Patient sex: F
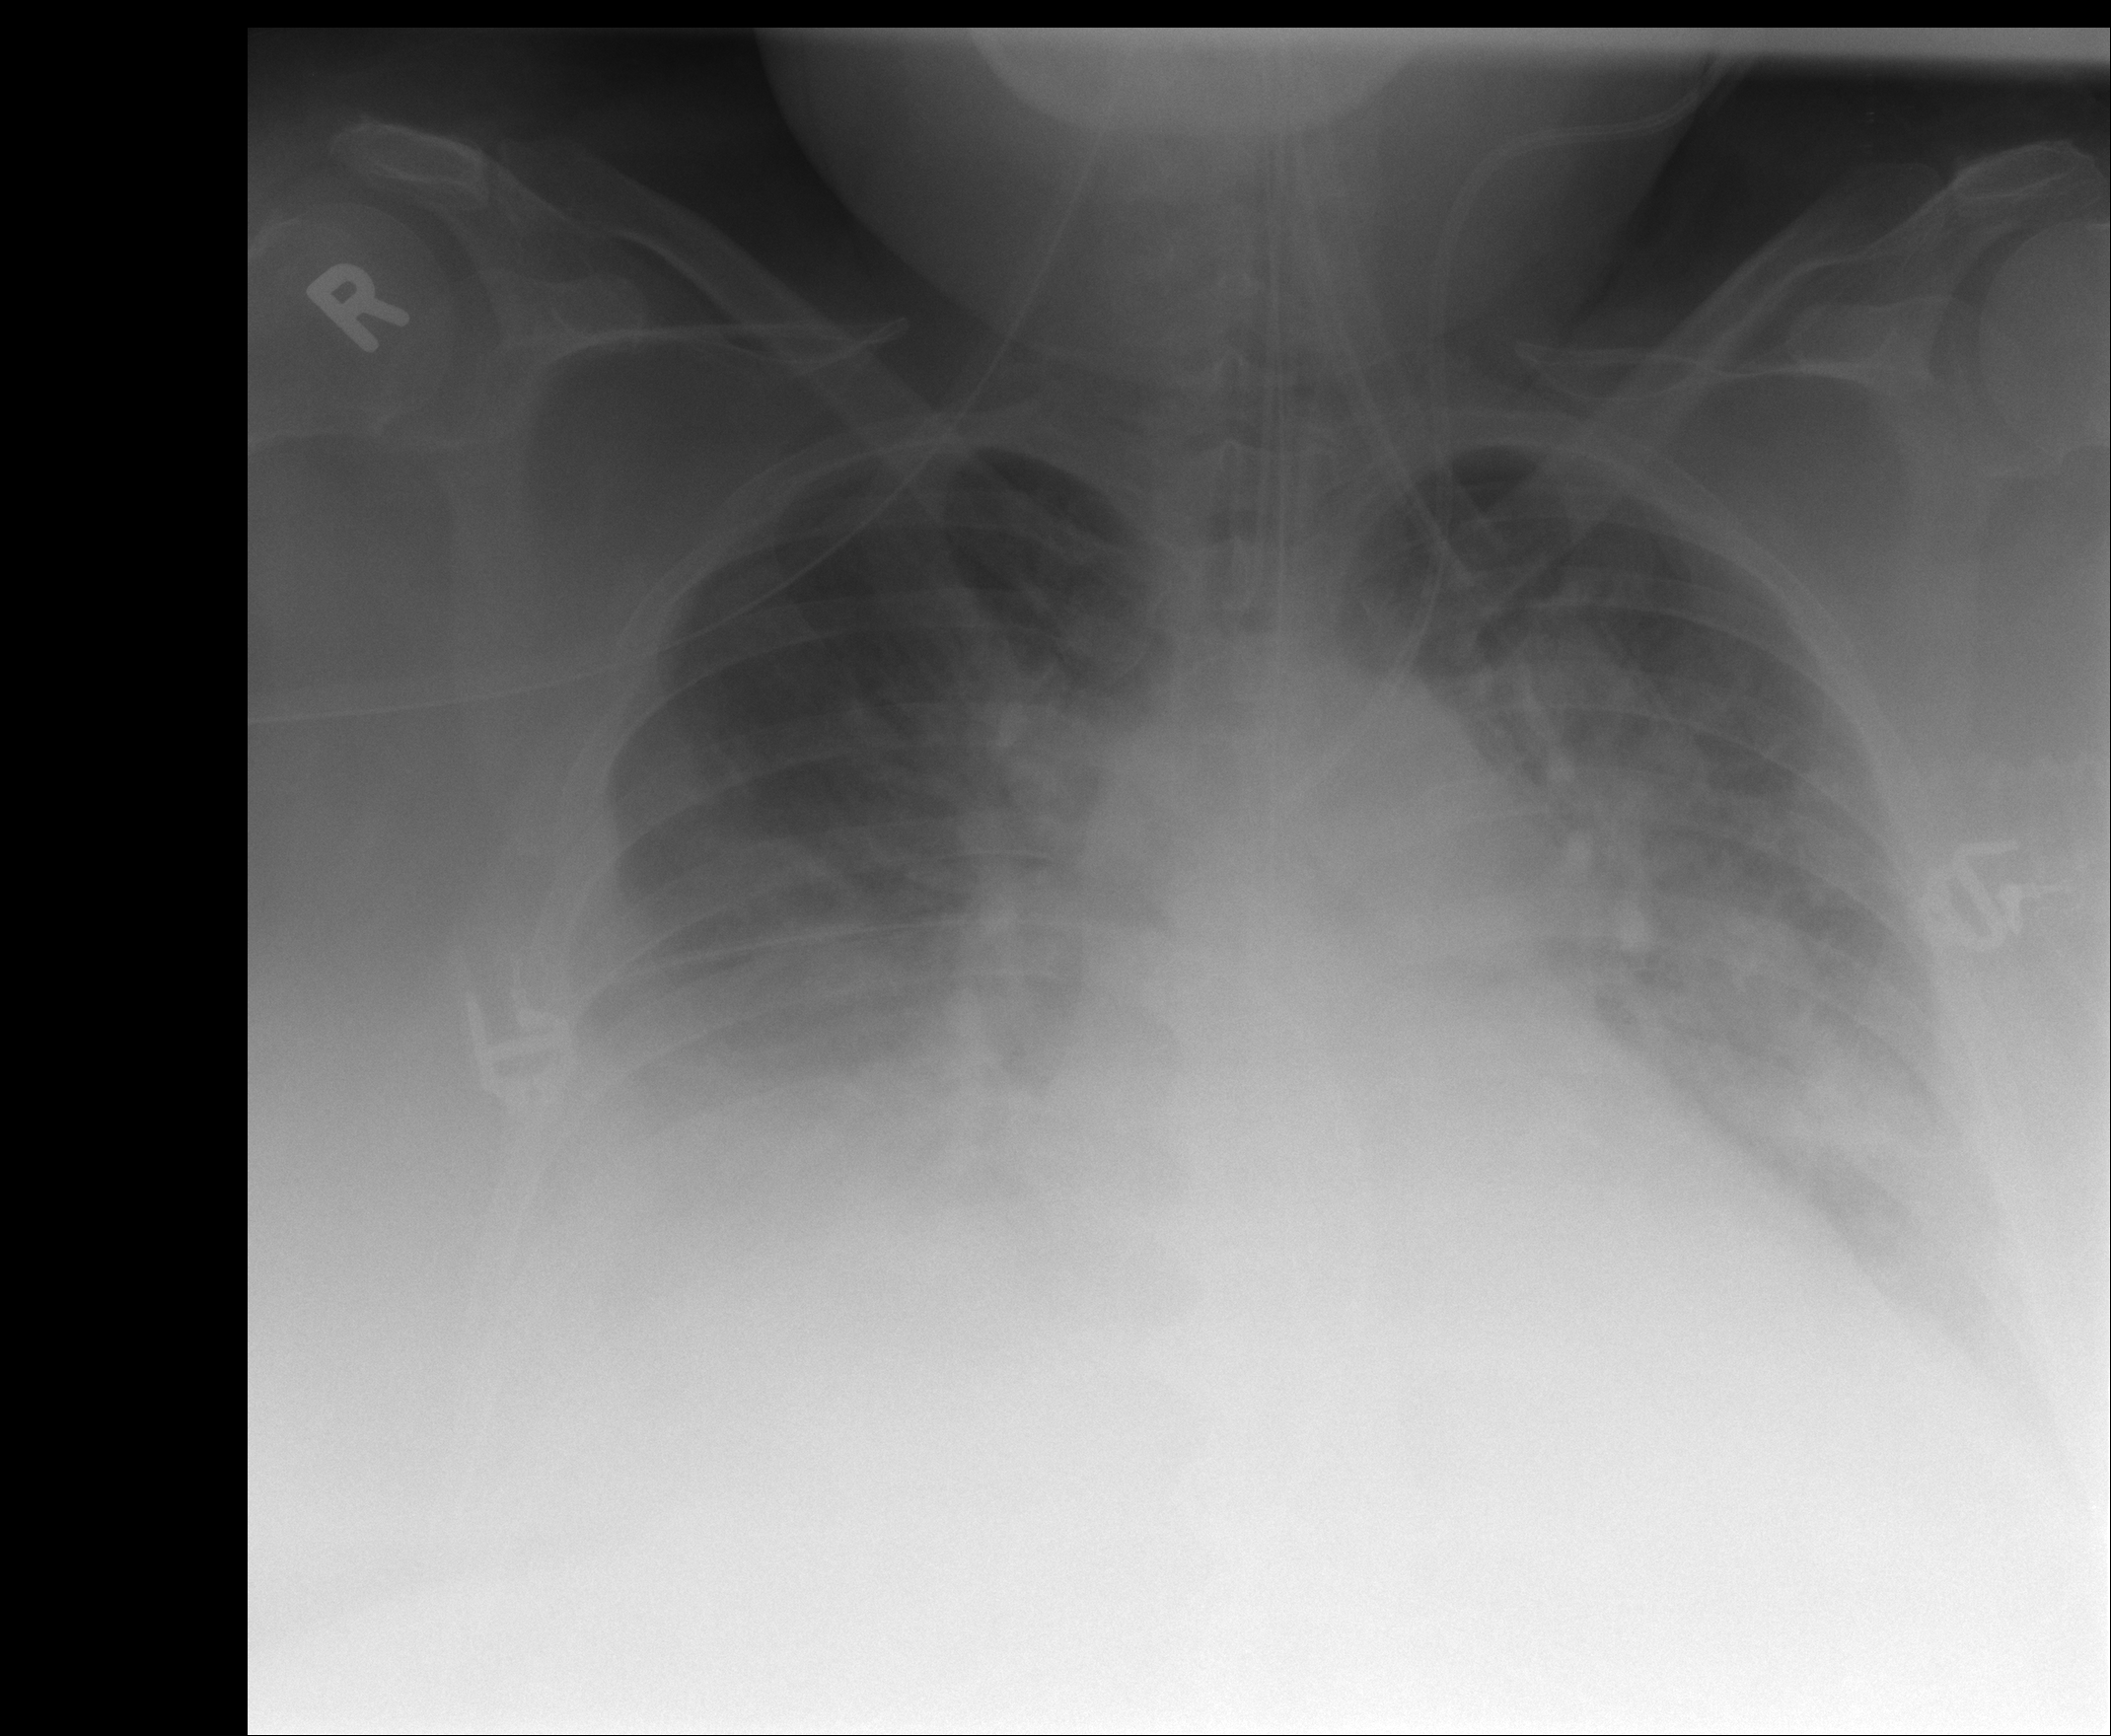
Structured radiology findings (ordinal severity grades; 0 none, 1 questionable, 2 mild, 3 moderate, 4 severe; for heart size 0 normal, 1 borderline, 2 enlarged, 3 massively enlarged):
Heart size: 2
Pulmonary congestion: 3
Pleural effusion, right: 3
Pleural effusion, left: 2
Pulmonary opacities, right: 0
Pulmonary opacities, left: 0
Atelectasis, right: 2
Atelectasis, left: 2